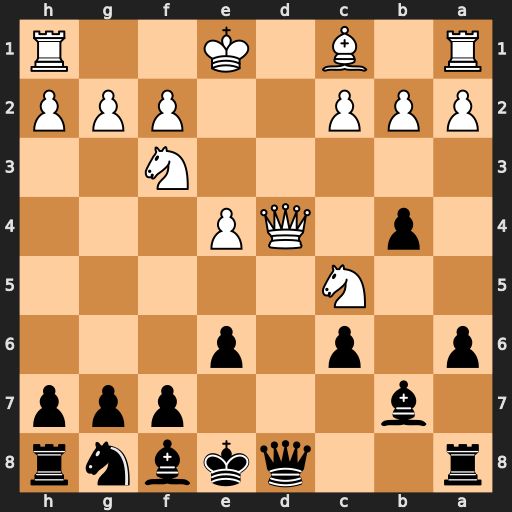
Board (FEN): r2qkbnr/1b3ppp/p1p1p3/2N5/1p1QP3/5N2/PPP2PPP/R1B1K2R
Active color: b
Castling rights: KQkq
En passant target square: -
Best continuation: Qxd4 Nxd4 Bxc5